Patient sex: M
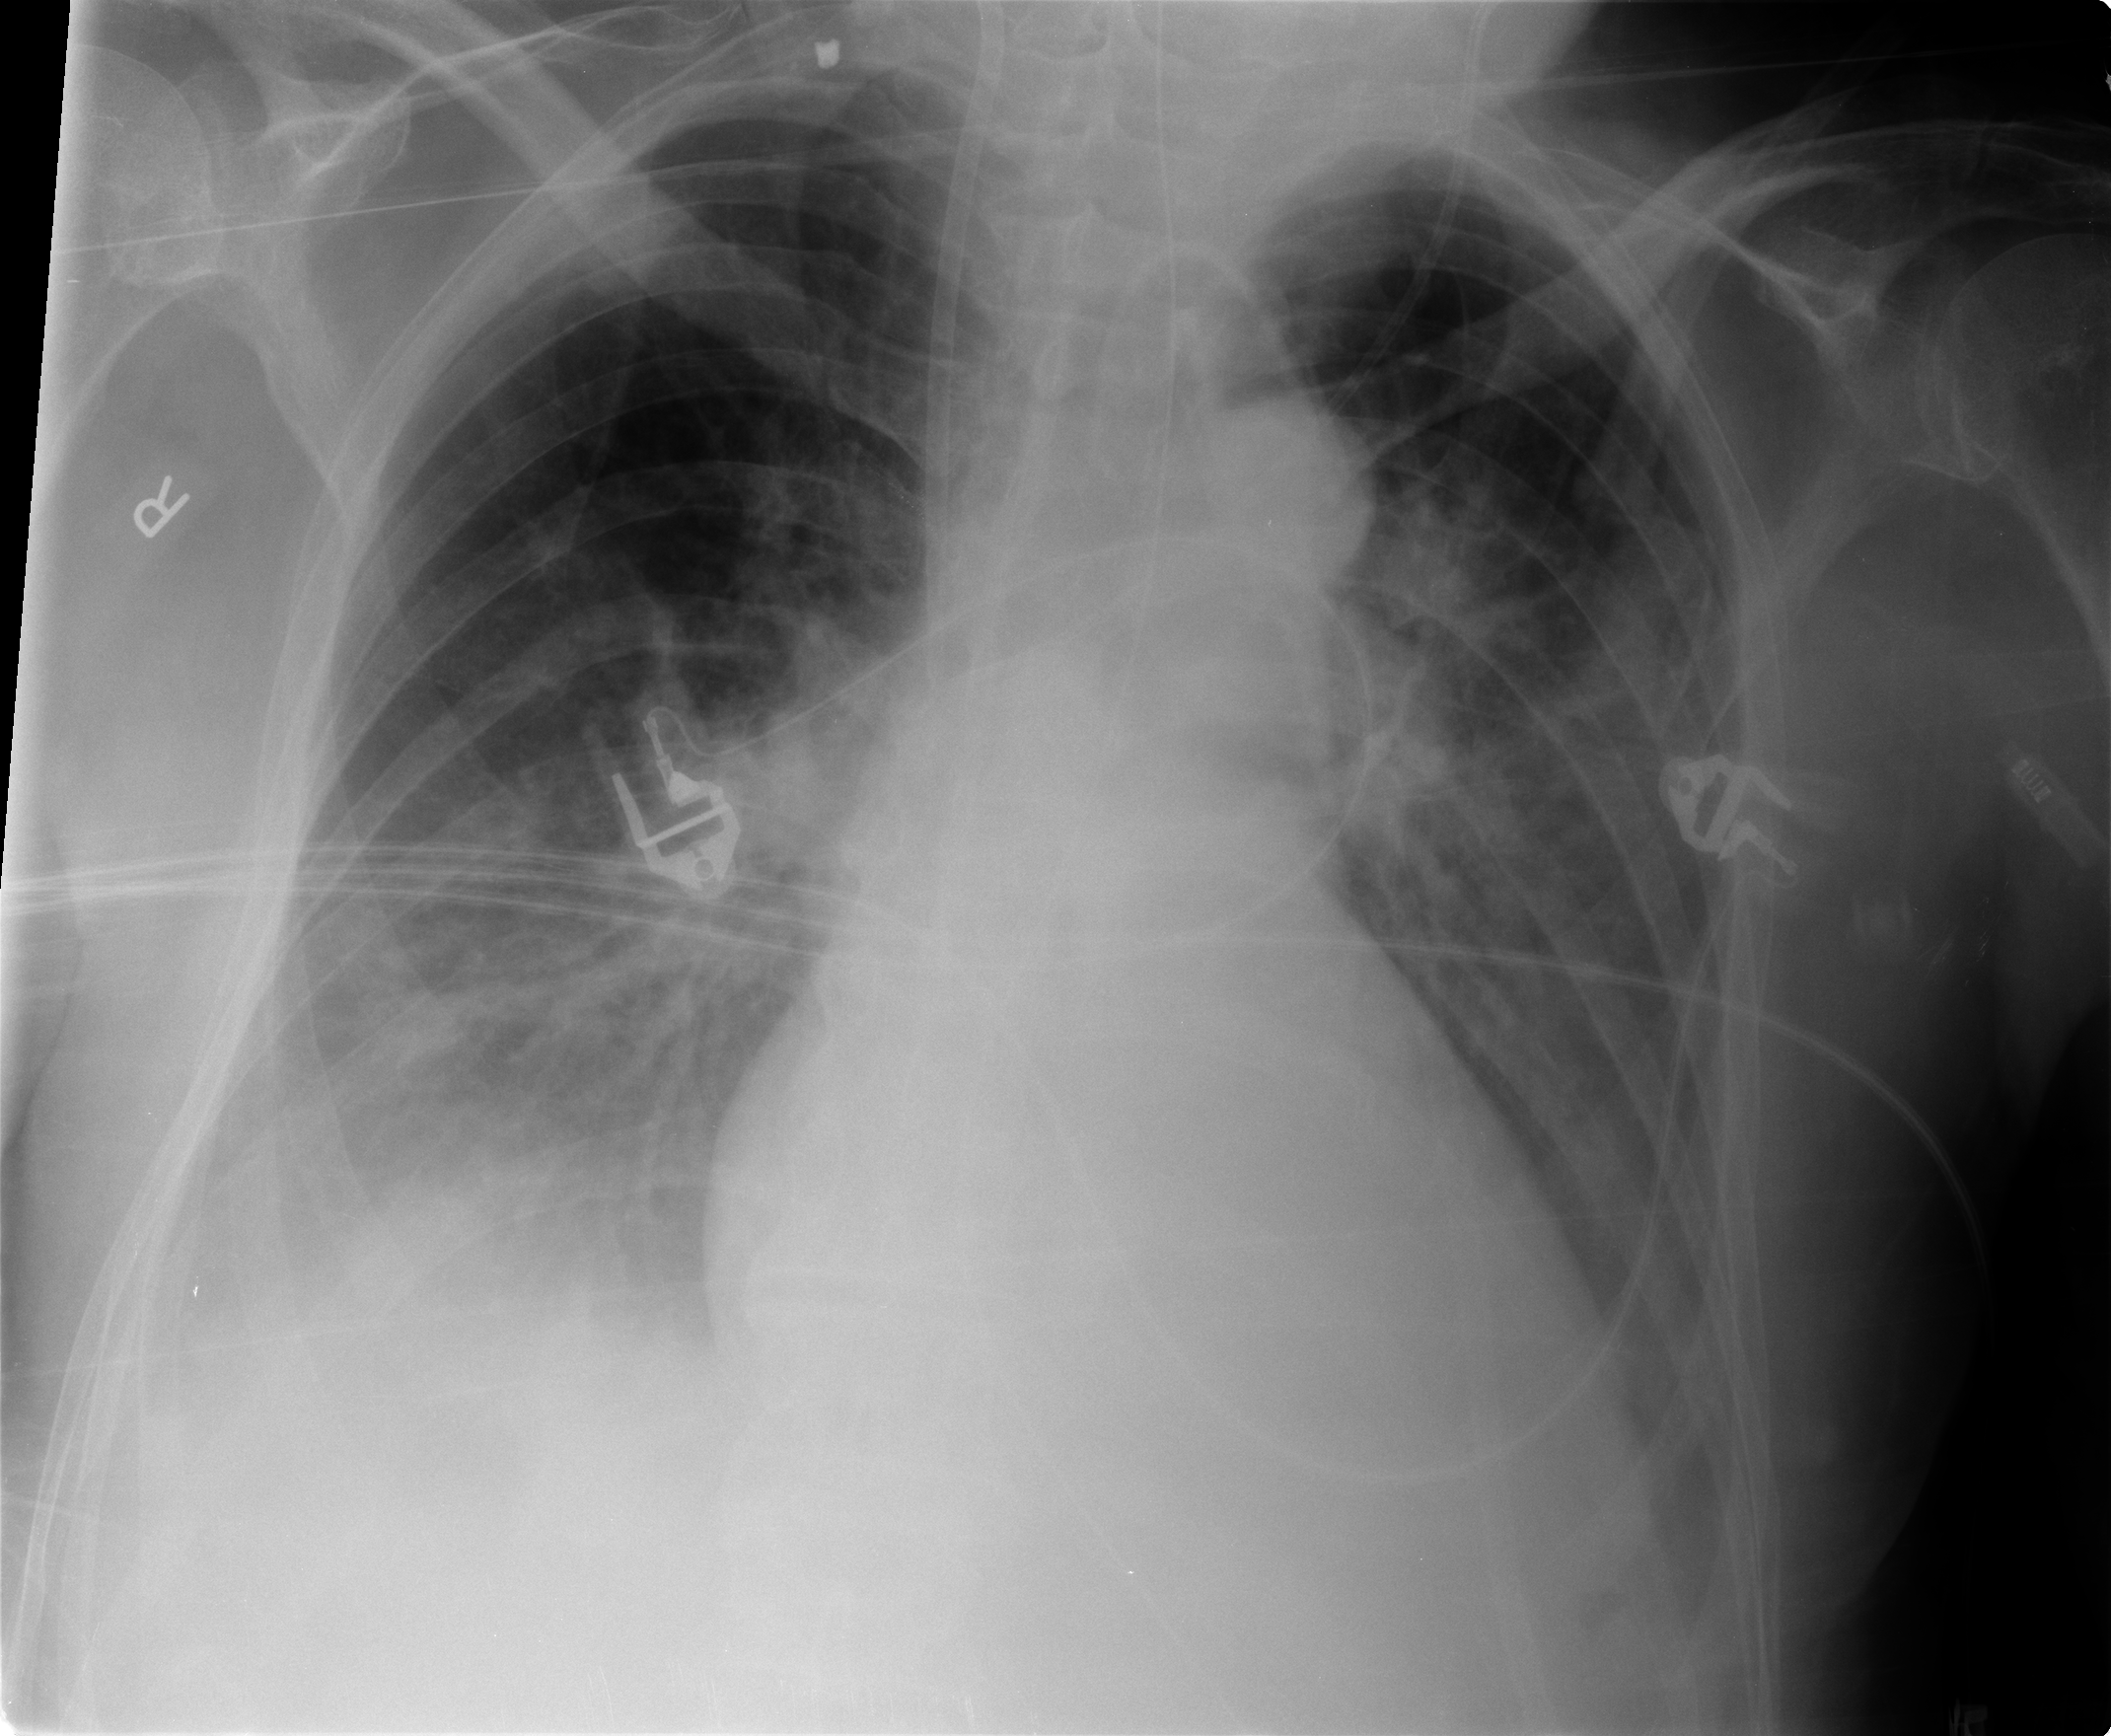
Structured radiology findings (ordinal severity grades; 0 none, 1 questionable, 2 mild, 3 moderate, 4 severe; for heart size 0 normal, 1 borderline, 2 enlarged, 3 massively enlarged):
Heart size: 1
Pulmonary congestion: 2
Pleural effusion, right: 2
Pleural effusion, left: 2
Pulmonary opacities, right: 2
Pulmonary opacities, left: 2
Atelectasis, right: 2
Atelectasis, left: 2